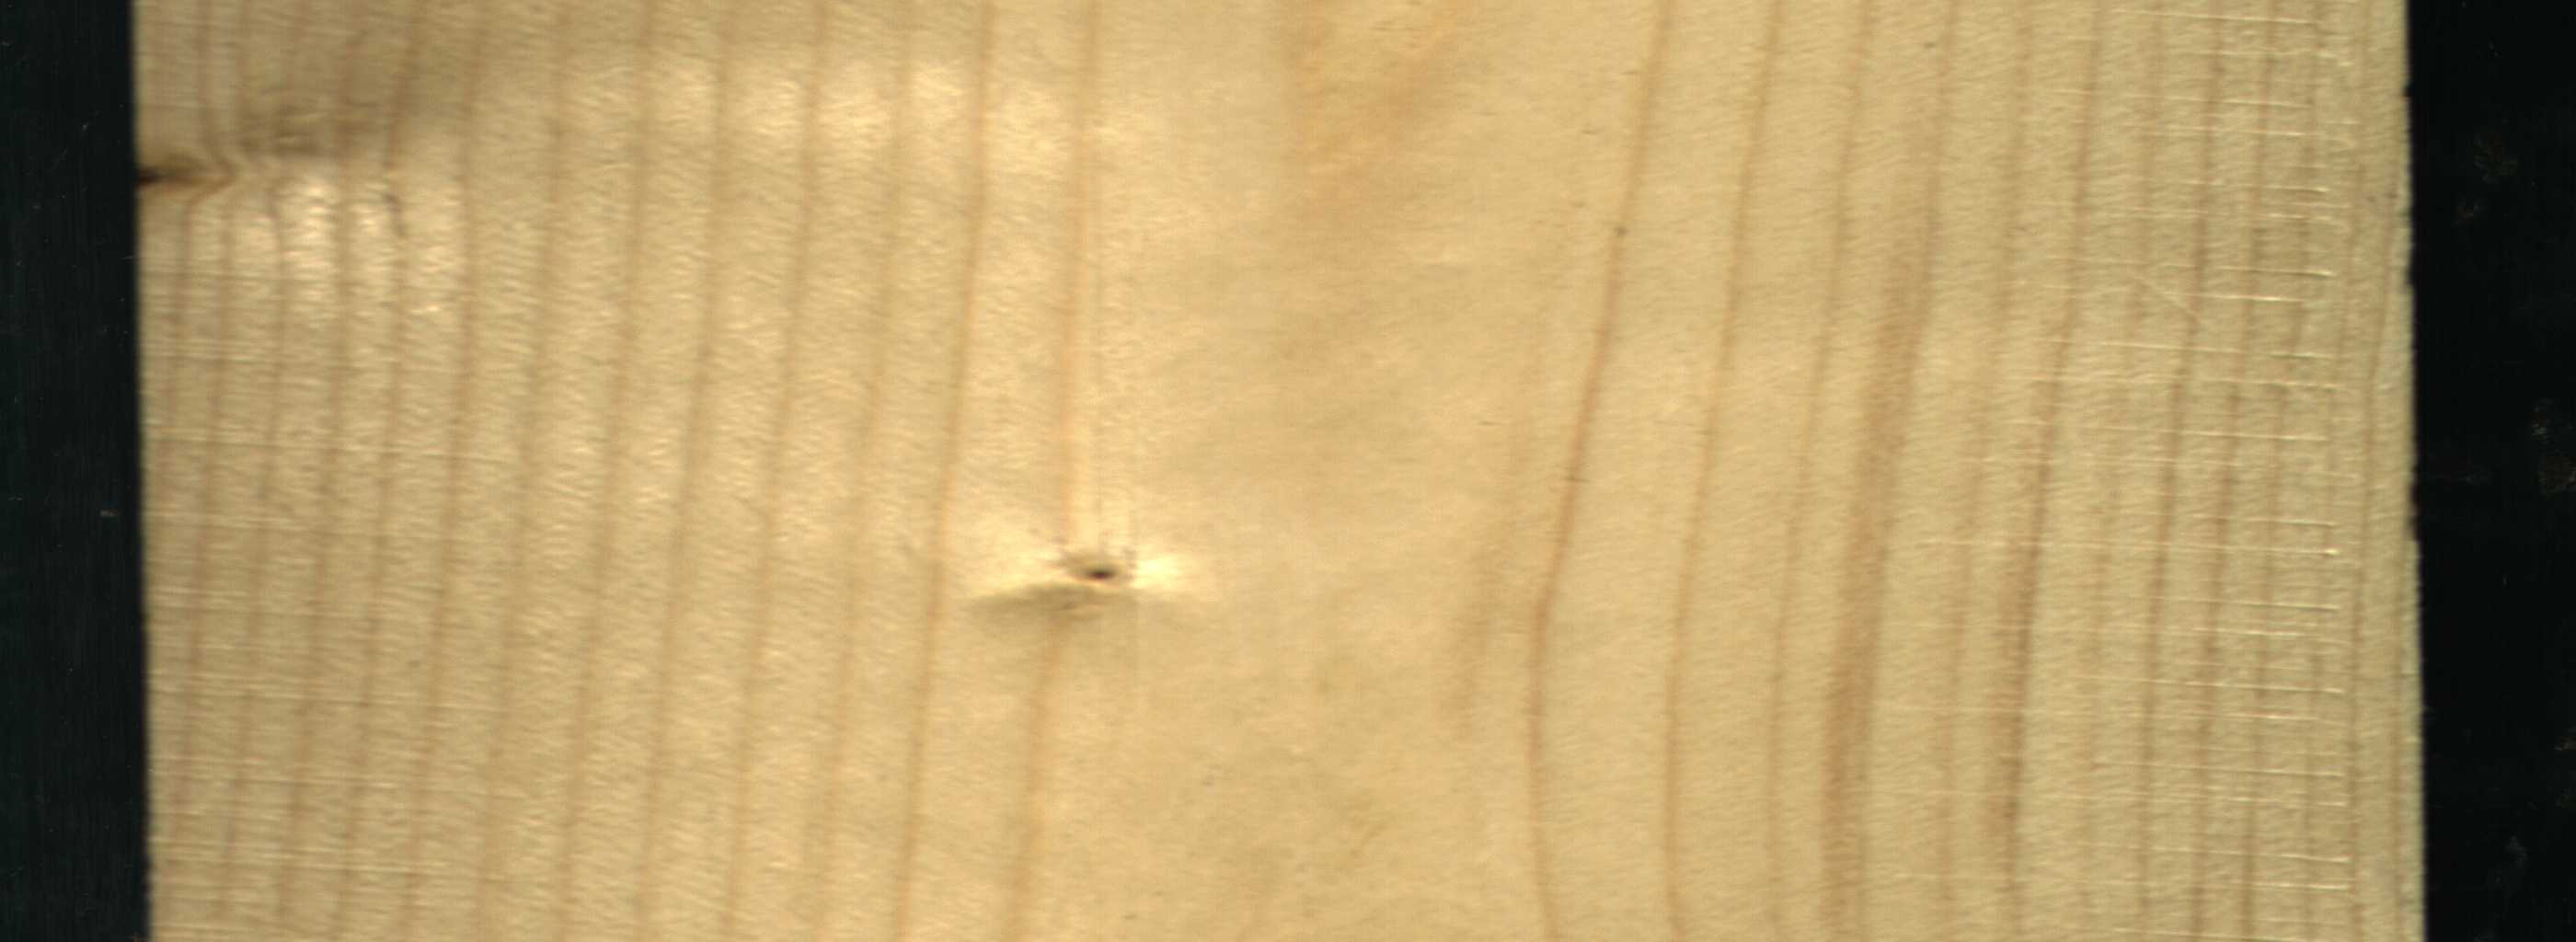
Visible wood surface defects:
Dead_Knot
Live_Knot